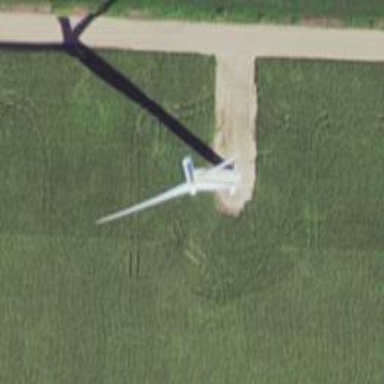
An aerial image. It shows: Wind generator in the form of horizontal axis wind turbine.